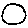
Label: circle